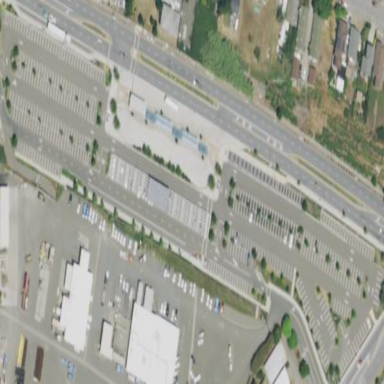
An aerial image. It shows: Asphalt parking area with park and ride facilities.